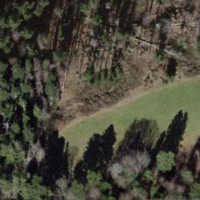
EUNIS habitat code: 44
Species observed at this site:
Lamium galeobdolon
Campanula glomerata